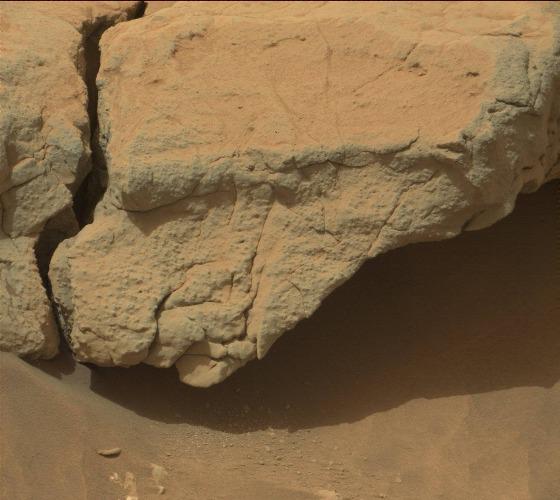
Terrain classes present: Gravel / Sand / Soil, Rock, Shadow